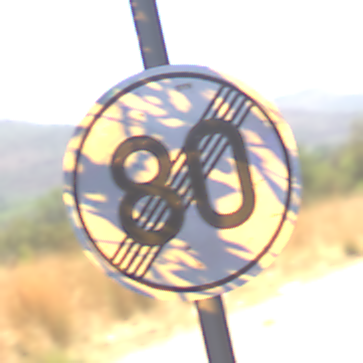
Verkehrszeichen: EndeGeschwindigkeit80
Umgebung: Roofed, Underpass
Tageszeit: Midday
Wetter: Clear
Licht: Natural
Jahreszeit: NotSpecified
Kontrast: LowContrast